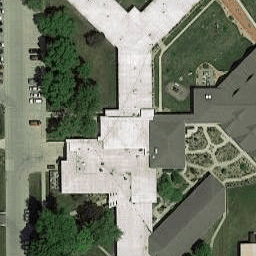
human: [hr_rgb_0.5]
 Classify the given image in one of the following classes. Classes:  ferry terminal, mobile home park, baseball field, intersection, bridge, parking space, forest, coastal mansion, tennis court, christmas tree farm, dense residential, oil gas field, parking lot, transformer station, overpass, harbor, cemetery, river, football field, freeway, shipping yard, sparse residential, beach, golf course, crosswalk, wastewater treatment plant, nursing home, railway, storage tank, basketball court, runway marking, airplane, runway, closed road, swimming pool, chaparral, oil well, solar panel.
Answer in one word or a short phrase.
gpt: nursing home